Question: I am taking a front-end dev course on udacity.com. I am currently learning Git and I am stuck.
I was working on a project and I thought I was following instructions and making a branch called 'include-andras-destinations'. Somehow, this branch is now part of my home directory, but I want to use a different directory to store my Git projects and inside the parentheses, it should be: (master), like in the attached pic.
Anyone knows how can I reset my default home directory/branch and get rid of "include-andras-destination"?
I would like udacity-git-course folder to be my master (is that right?)
If I type:
'''
cd /Users/ruxandravasilescu/Desktop/udacity-git-course
'''
I get:
'''
ruxandravasilescu (include-andras-destinations) udacity-git-course
'''
I don't understand why is that branch always present! Otherwise, git seems set-up okay. I work on a mac. Below is a little info from my terminal
'''
ruxandravasilescu (include-andras-destinations) ~
$ cd
ruxandravasilescu (include-andras-destinations) ~
$ git init
Reinitialized existing Git repository in /Users/ruxandravasilescu/.git/
ruxandravasilescu (include-andras-destinations) ~
$ pwd
/Users/ruxandravasilescu
ruxandravasilescu (include-andras-destinations) ~
$ git status
On branch include-andras-destinations
Untracked files:
(use "git add <file>..." to include in what will be committed)
'''
Udacity's git setup on mac looks like this and that's how my terminal initially looked also:

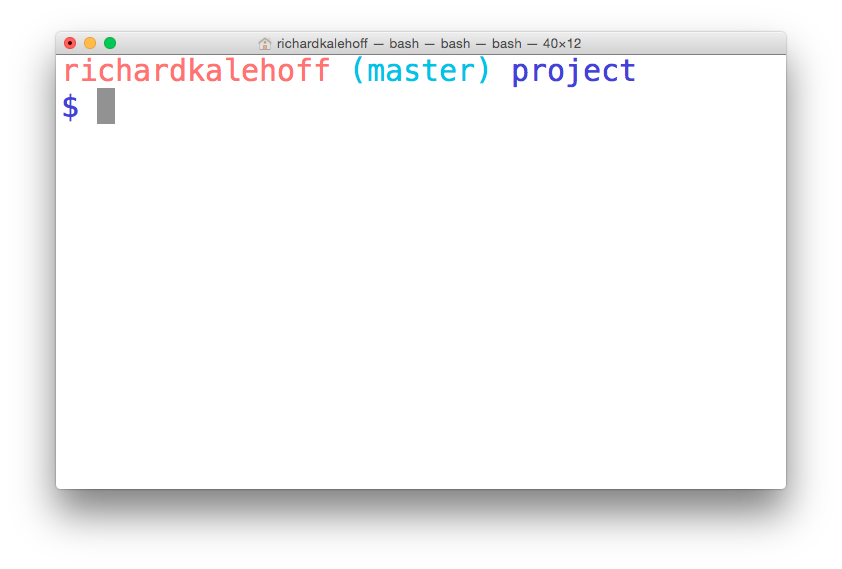
Answer: You created a git repo in your home directory. Just remove it and you should be fine:
'''
$ rm -rf /Users/ruxandravasilescu/.git/
'''